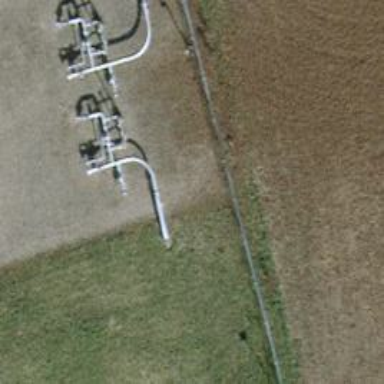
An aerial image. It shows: Pipeline structure is shown.